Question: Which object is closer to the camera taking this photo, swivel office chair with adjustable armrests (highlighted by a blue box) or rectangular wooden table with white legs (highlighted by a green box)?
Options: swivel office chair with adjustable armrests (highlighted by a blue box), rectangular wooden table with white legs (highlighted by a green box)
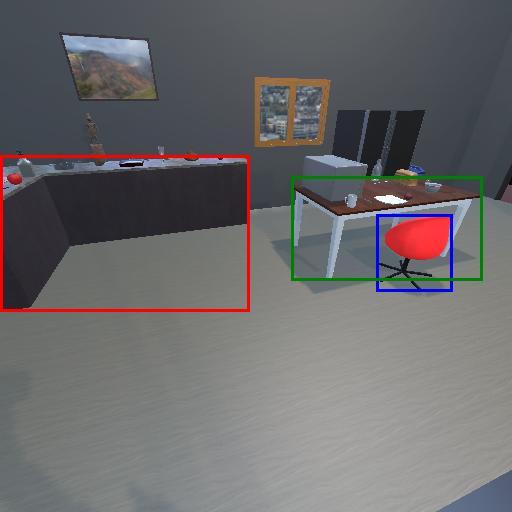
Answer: swivel office chair with adjustable armrests (highlighted by a blue box)